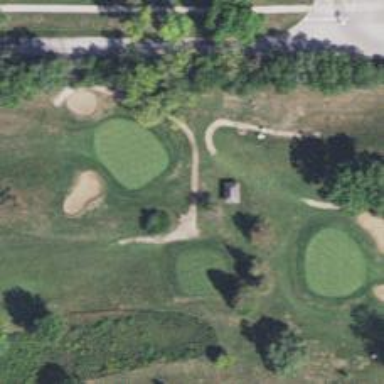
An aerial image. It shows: Service road used as golf cart path.